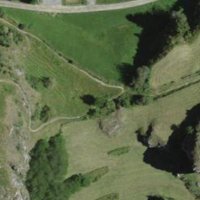
EUNIS habitat code: 23
Species observed at this site:
Gentiana cruciata
Cruciata laevipes
Polemonium caeruleum
Campanula glomerata
Sambucus racemosa
Rumex alpinus